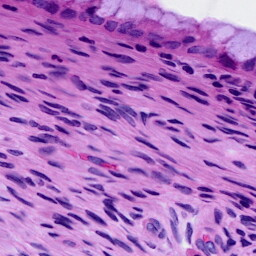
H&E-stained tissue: Cervix